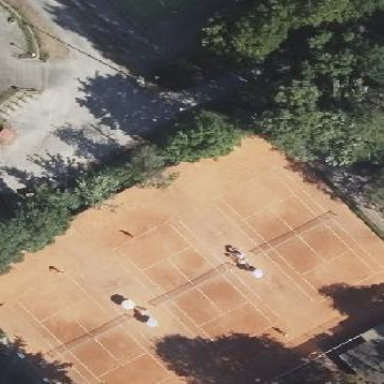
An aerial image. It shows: Clay tennis court on pitch.